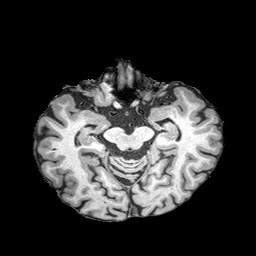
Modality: T1w
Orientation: coronal
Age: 75
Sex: male
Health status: healthy